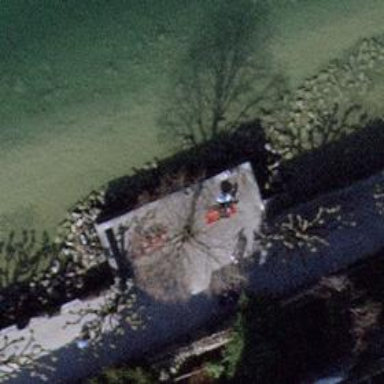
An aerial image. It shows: Red bench.